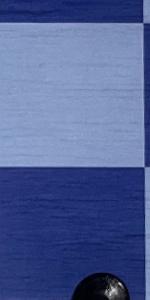
Label: Empty